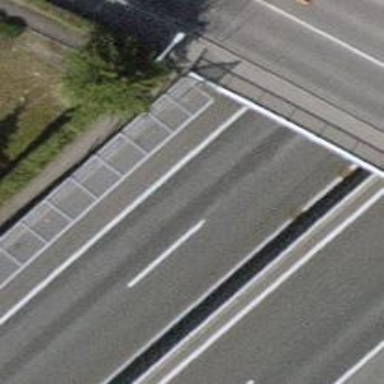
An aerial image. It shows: Asphalt motorway.